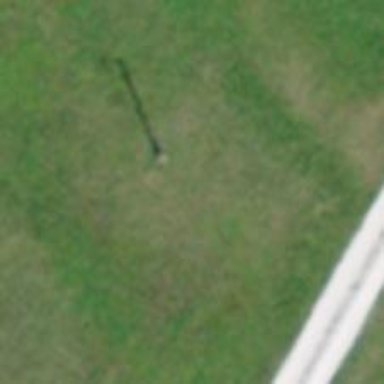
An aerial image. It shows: Power pole.